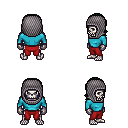
a pixel art fantasy rpg character, male body template, skeleton, teal long-sleeve shirt, red pants, green long bangs hairstyle, chain hood, metal gloves, four views (front, back, left, right), 2x2 character sprite sheet, small pixel art, hard edges, no anti-aliasing